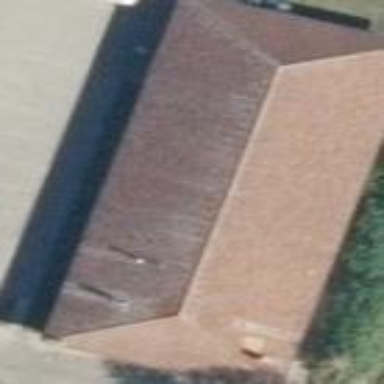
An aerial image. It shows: Commercial building with gabled roof.